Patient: sex M, age 31
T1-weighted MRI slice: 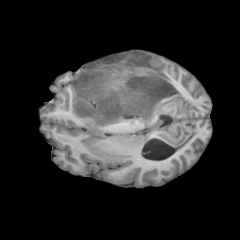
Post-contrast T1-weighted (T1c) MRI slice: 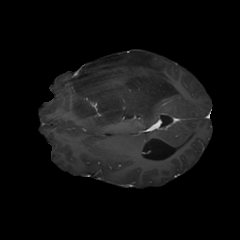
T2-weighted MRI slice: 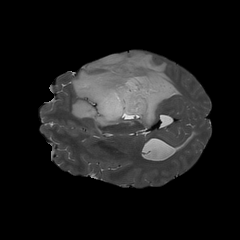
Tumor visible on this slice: yes
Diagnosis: Astrocytoma, IDH-mutant
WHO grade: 3